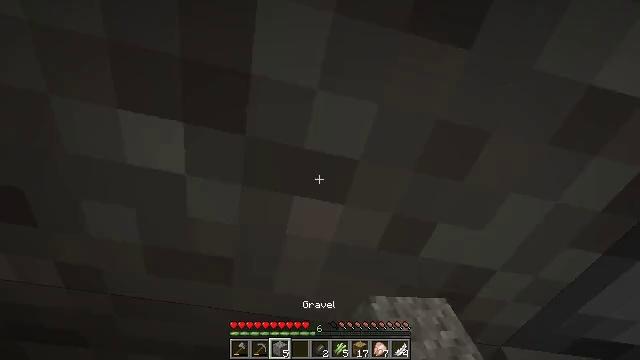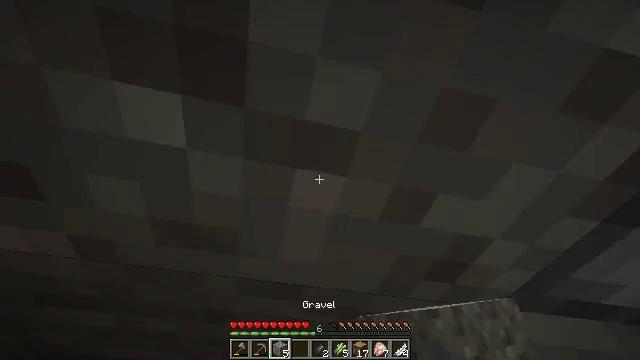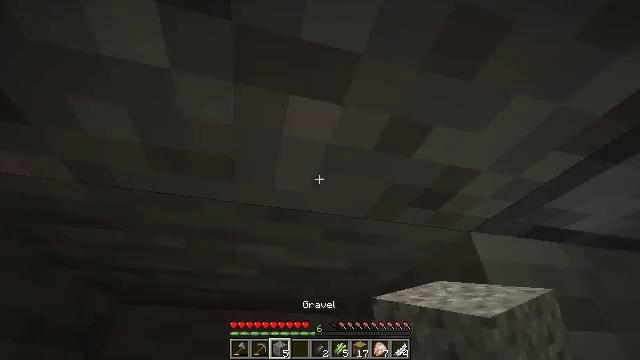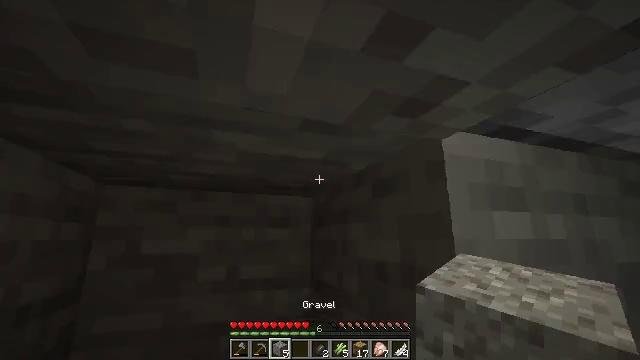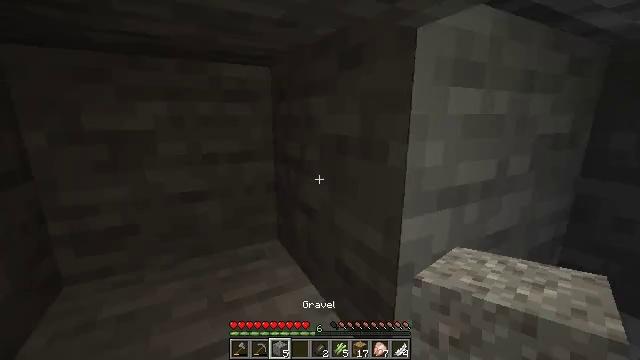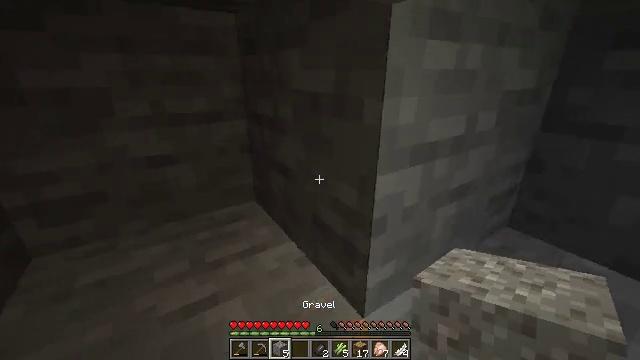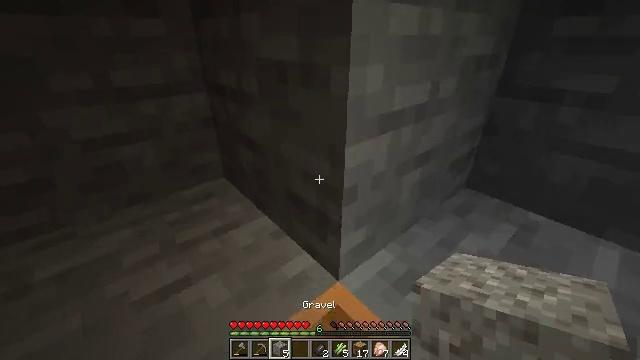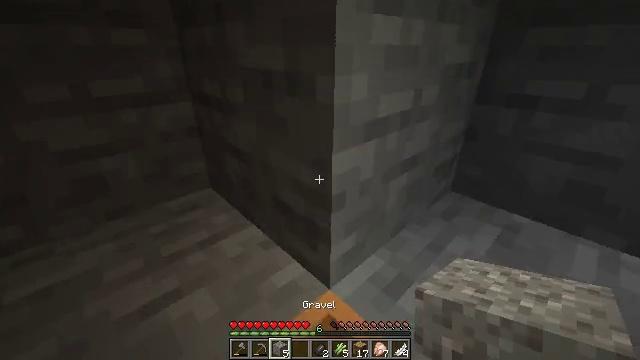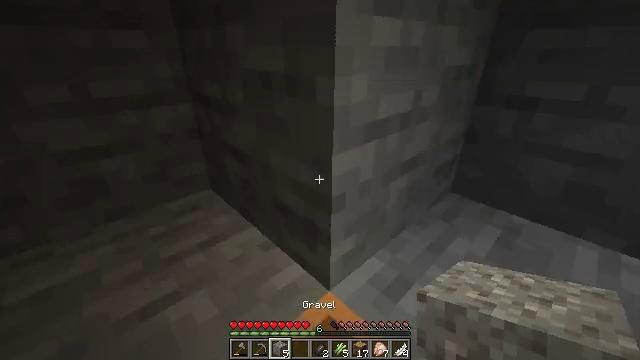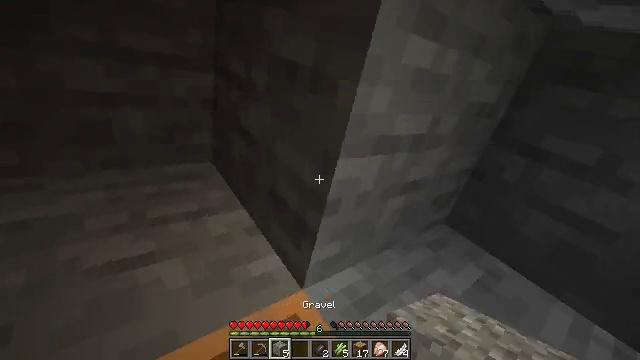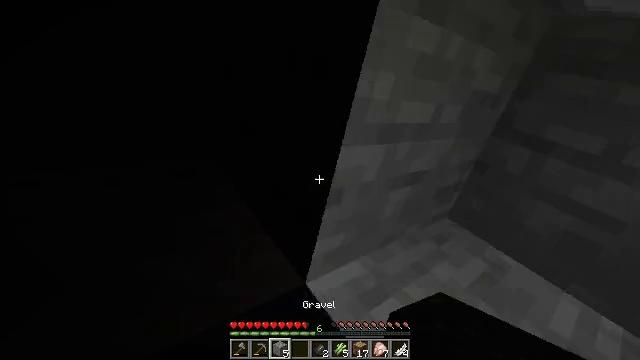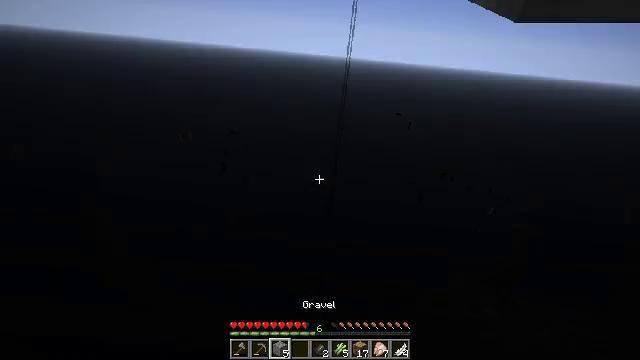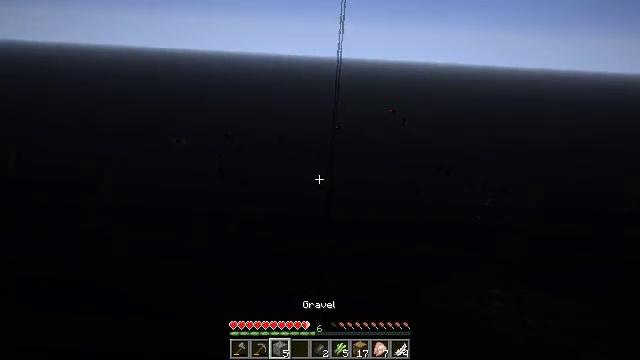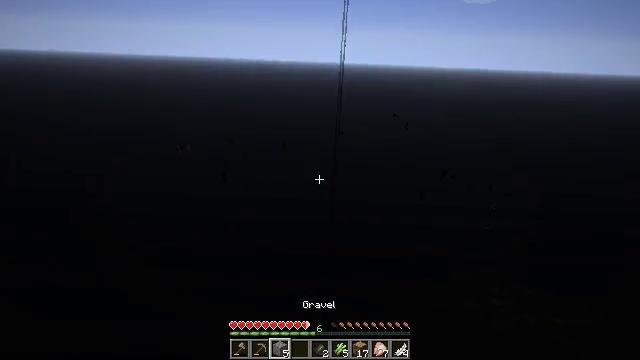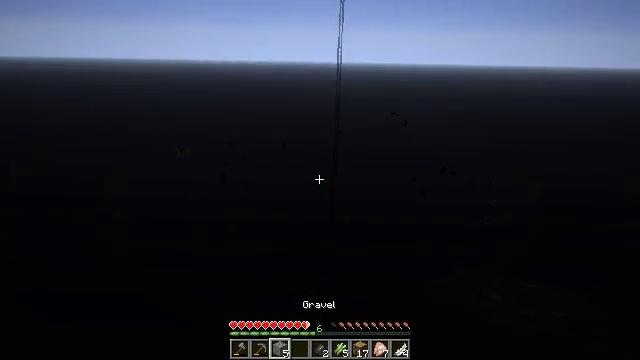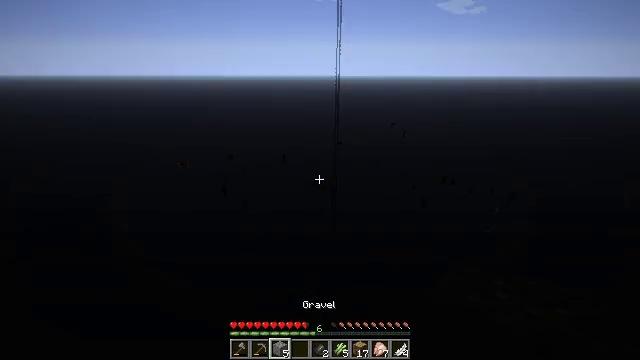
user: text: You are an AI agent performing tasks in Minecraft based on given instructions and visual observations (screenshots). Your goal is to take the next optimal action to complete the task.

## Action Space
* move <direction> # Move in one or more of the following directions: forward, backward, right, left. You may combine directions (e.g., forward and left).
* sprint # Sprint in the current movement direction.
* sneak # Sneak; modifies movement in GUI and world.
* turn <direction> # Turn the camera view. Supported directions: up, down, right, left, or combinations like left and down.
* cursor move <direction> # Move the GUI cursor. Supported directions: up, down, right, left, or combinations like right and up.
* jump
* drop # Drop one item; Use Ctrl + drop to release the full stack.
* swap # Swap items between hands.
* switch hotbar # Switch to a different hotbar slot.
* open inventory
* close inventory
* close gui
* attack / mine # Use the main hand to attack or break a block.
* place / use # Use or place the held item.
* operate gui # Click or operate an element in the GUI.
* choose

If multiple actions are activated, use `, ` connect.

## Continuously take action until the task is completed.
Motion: motion action
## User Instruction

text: Gather the composter from your farm.
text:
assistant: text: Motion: turn down
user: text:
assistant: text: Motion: turn right and down
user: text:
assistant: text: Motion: turn right and down
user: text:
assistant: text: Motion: turn right and down
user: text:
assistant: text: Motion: turn right and down
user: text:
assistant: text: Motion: turn right and down
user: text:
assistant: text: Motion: turn right and up
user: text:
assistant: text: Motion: no_op
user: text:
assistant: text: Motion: no_op
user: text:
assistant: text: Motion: no_op
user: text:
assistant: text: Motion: no_op
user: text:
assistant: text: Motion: no_op
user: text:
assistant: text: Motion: turn up
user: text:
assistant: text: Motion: no_op
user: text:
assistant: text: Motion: turn up
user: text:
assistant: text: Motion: turn up
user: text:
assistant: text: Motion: turn up
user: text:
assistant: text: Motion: turn right and up
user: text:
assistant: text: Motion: turn right and down
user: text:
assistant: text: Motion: turn right and down
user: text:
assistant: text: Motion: turn right and down
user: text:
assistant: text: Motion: turn right and down
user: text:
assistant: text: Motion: no_op
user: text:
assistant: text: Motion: no_op
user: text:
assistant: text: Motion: no_op
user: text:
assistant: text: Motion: turn right and up
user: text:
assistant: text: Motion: turn right and up
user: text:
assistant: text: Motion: turn up
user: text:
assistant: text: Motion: turn up
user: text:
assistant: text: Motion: turn left and up